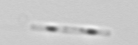
Label: Leptocylindrus